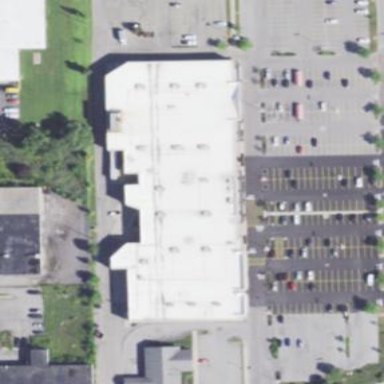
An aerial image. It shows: Commercial building.